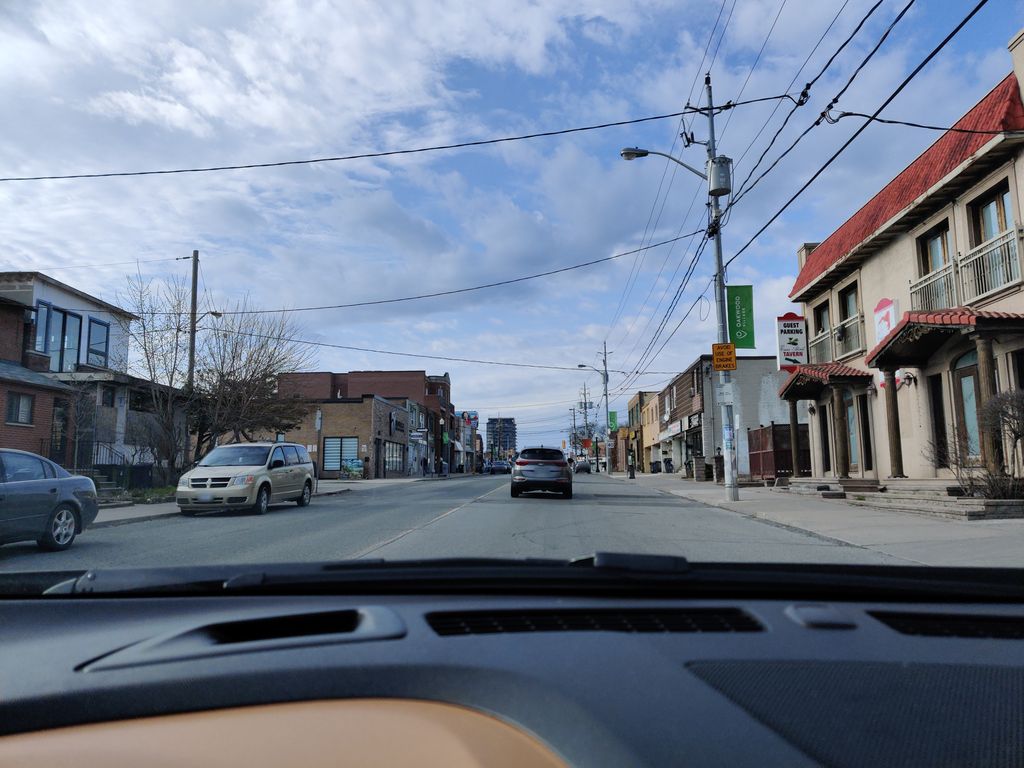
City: toronto